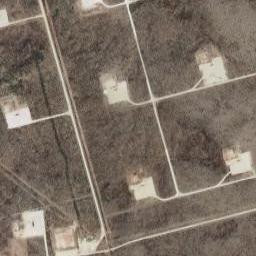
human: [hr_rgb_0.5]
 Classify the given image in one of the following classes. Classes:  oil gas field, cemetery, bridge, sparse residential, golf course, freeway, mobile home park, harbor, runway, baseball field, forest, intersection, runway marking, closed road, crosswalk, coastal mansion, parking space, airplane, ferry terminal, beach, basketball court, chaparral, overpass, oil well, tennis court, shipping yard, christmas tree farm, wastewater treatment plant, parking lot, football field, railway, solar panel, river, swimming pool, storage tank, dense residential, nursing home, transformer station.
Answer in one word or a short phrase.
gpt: oil gas field